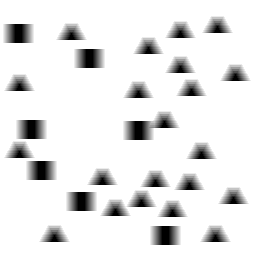
Squares: 7
Triangles: 21
Stars: 0
Total shapes: 28